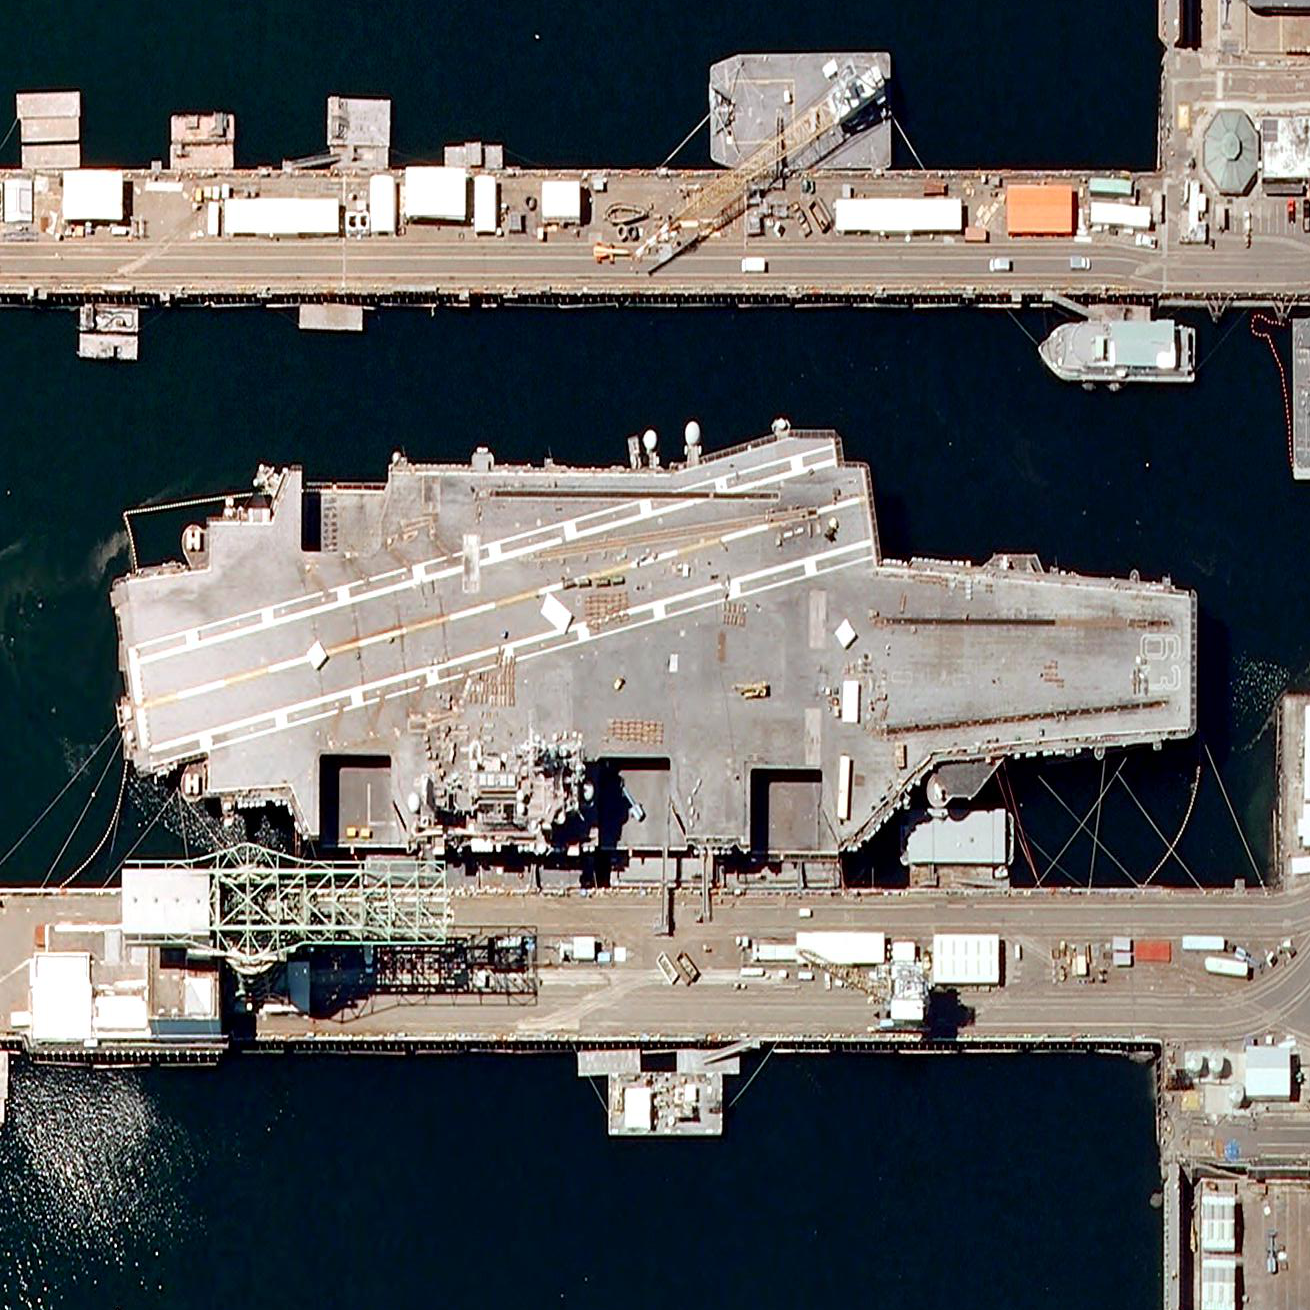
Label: aircraft_carrier